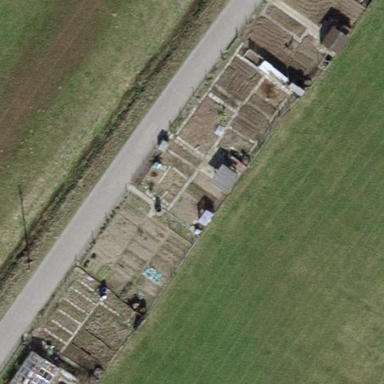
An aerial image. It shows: Area designated for allotments.